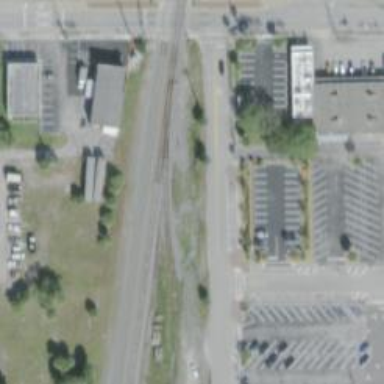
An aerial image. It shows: Railway siding with rails.